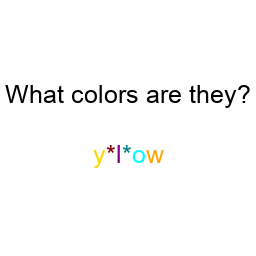
Color: gold, maroon, purple, teal, cyan, orange
Color name shown: yellow
Background color: white
Question text color: black